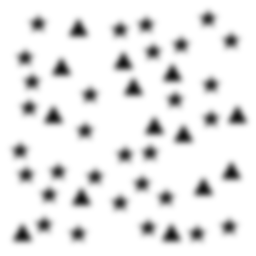
Squares: 0
Triangles: 14
Stars: 30
Total shapes: 44